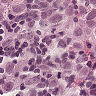
Metastatic tissue present: yes